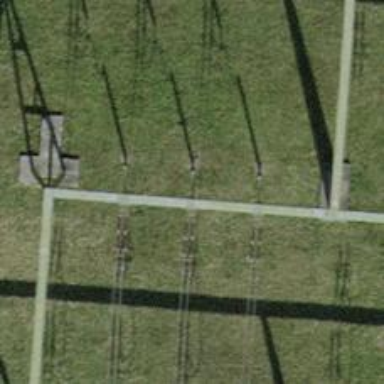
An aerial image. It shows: Insulator used in power equipment.